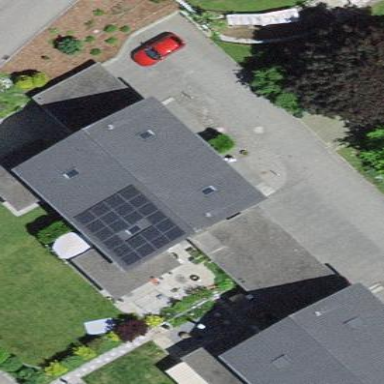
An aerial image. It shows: Semidetached house.